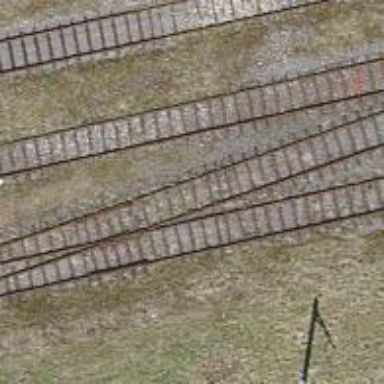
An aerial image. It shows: Railway yard with one track in service.